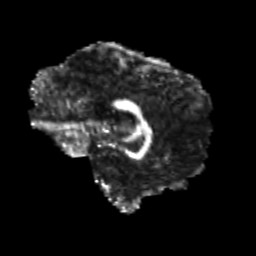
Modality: FA
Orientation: sagittal
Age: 18
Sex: female
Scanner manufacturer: siemens
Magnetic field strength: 3 T
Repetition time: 3.5 s
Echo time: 0.104 s